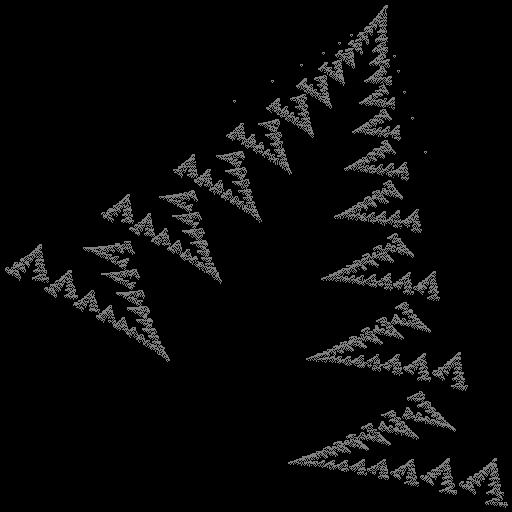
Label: zigzag